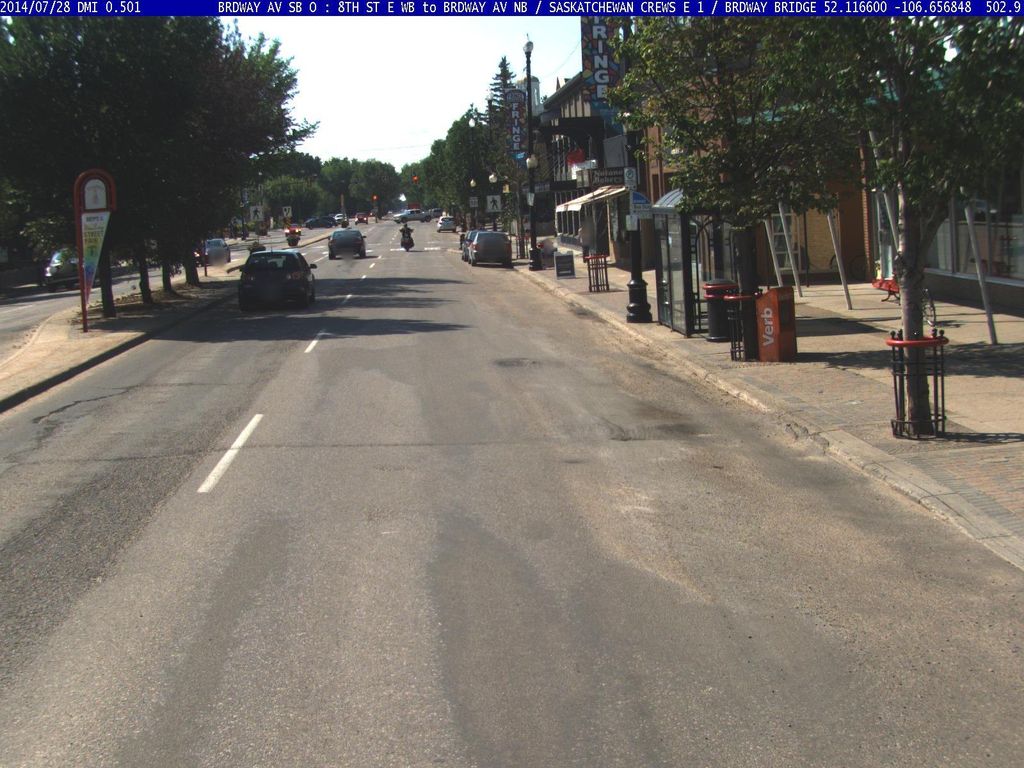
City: saskatoon